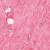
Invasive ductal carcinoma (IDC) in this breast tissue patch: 0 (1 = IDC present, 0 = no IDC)